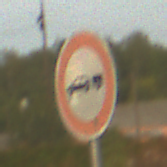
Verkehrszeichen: VerbotPersonenkraftwagenMitAnhaenger
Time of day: SunriseSunset
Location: Outdoor (Suburban)
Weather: PartlyCloudy
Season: NotSpecified
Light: Natural